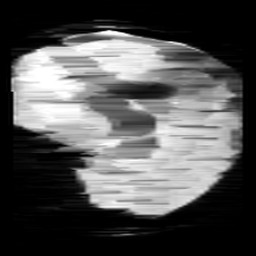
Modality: minIP
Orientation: sagittal
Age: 10
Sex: female
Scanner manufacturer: siemens
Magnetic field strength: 3 T
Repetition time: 0.027 s
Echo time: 0.02 s